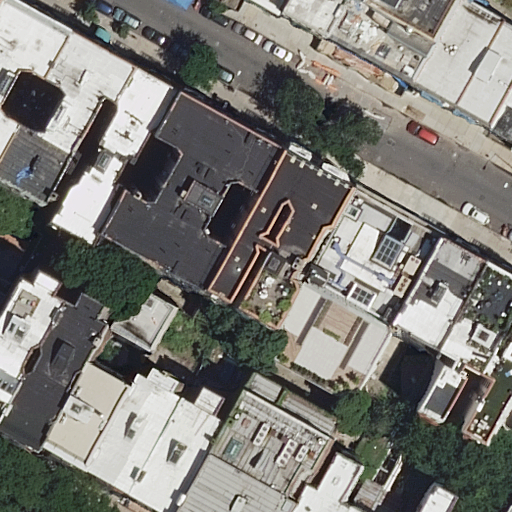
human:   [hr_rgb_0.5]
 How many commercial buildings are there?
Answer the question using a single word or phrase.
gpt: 0

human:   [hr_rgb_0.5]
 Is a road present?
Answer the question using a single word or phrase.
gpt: yes

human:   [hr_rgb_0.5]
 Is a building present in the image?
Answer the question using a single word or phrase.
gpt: yes

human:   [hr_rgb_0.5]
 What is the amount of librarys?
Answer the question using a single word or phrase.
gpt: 1

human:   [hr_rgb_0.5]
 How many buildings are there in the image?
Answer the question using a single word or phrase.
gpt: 29

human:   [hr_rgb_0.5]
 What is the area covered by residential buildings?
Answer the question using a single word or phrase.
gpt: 5061m2

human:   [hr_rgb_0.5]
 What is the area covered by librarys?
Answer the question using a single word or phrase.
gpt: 177m2

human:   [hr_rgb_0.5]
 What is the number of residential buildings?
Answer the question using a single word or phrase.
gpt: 29

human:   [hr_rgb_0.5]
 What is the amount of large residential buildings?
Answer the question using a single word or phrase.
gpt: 2

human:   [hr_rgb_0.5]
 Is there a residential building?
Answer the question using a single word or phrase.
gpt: yes

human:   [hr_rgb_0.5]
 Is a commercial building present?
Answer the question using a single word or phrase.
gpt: no

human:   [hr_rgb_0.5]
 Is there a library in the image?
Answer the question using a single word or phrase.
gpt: yes

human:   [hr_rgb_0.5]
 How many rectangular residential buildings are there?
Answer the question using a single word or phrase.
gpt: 20

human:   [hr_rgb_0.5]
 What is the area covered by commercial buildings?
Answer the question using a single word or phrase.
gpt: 0m2

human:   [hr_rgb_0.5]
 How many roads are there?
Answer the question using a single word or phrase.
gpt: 2

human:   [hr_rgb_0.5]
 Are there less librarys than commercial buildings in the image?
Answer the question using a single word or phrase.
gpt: no

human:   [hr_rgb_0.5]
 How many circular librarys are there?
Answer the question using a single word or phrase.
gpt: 0

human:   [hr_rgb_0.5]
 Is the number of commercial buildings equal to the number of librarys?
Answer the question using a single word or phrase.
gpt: no

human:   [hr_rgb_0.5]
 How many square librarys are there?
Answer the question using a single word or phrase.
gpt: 0

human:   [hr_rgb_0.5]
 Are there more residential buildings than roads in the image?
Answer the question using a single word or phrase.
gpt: yes

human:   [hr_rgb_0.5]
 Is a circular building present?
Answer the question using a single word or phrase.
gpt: no

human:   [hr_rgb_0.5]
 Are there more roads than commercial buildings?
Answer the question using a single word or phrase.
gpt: yes

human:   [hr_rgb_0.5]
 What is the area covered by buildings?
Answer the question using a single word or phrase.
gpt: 5061m2

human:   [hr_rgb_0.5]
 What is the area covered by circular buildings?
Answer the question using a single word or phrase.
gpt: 0m2

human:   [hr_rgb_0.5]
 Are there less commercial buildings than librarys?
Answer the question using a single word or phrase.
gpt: yes

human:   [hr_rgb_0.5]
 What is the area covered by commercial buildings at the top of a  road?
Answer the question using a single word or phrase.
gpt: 0m2

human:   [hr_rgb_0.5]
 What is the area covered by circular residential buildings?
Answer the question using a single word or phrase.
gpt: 0m2

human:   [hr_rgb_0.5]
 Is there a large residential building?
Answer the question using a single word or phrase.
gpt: yes

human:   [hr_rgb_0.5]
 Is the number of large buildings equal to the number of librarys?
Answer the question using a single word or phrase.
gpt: no

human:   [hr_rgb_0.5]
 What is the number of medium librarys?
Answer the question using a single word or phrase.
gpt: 1

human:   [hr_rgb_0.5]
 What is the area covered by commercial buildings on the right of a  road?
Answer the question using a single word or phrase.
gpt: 0m2

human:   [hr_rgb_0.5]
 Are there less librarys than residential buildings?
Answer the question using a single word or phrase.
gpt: yes

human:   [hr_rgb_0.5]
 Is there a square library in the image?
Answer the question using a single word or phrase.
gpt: no

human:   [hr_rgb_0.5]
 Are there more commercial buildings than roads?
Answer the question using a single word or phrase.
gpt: no

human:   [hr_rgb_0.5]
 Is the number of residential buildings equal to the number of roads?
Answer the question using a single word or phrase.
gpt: no

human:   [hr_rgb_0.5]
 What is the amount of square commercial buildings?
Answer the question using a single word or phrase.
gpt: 0

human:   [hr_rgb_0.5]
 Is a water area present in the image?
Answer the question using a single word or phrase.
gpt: no

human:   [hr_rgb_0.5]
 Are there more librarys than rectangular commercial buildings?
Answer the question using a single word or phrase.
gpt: yes

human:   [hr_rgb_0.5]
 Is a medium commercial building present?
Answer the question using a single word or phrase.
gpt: no

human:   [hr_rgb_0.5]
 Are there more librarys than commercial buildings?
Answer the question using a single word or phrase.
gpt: yes

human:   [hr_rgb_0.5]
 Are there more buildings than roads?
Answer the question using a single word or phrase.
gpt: yes

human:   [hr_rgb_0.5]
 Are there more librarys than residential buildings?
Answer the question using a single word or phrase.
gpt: no

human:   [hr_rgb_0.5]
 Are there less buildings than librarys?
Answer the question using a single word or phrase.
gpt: no

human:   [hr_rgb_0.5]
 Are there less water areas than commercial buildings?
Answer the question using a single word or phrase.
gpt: no

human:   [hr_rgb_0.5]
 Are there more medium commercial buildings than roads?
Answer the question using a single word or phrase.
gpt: no

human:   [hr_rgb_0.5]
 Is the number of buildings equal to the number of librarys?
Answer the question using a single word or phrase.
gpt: no

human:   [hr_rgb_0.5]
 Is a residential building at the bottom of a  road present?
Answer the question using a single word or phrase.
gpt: yes

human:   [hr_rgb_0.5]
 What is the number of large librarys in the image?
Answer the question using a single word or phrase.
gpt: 0

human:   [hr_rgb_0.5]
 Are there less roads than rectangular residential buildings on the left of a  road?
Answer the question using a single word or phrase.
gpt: yes

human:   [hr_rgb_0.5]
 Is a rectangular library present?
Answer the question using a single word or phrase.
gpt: yes

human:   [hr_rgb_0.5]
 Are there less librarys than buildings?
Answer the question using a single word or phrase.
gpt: yes

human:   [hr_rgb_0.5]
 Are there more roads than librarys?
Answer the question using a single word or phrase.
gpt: yes

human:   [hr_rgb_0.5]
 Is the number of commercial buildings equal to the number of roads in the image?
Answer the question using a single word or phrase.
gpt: no

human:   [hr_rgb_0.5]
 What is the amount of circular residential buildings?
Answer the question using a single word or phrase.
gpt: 0

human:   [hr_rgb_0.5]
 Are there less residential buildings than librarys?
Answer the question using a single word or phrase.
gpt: no

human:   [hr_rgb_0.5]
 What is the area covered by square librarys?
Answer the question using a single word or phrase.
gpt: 0m2

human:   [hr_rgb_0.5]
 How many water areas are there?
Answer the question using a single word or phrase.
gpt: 0

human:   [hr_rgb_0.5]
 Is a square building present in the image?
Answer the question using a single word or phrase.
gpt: no

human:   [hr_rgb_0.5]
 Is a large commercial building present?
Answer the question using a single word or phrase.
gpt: no

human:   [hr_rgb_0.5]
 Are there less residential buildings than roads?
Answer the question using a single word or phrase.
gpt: no

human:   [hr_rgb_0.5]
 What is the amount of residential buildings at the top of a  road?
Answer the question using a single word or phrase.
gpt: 22

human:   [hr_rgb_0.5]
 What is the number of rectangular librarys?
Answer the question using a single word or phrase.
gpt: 1

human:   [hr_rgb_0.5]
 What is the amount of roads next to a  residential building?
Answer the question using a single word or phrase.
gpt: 2

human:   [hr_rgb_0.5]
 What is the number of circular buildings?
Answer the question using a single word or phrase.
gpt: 0